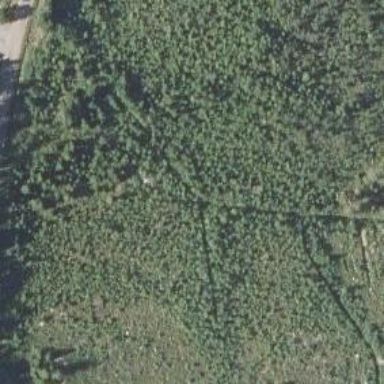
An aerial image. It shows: Forest area.